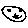
Label: smiley face